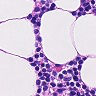
Metastatic tissue present: no